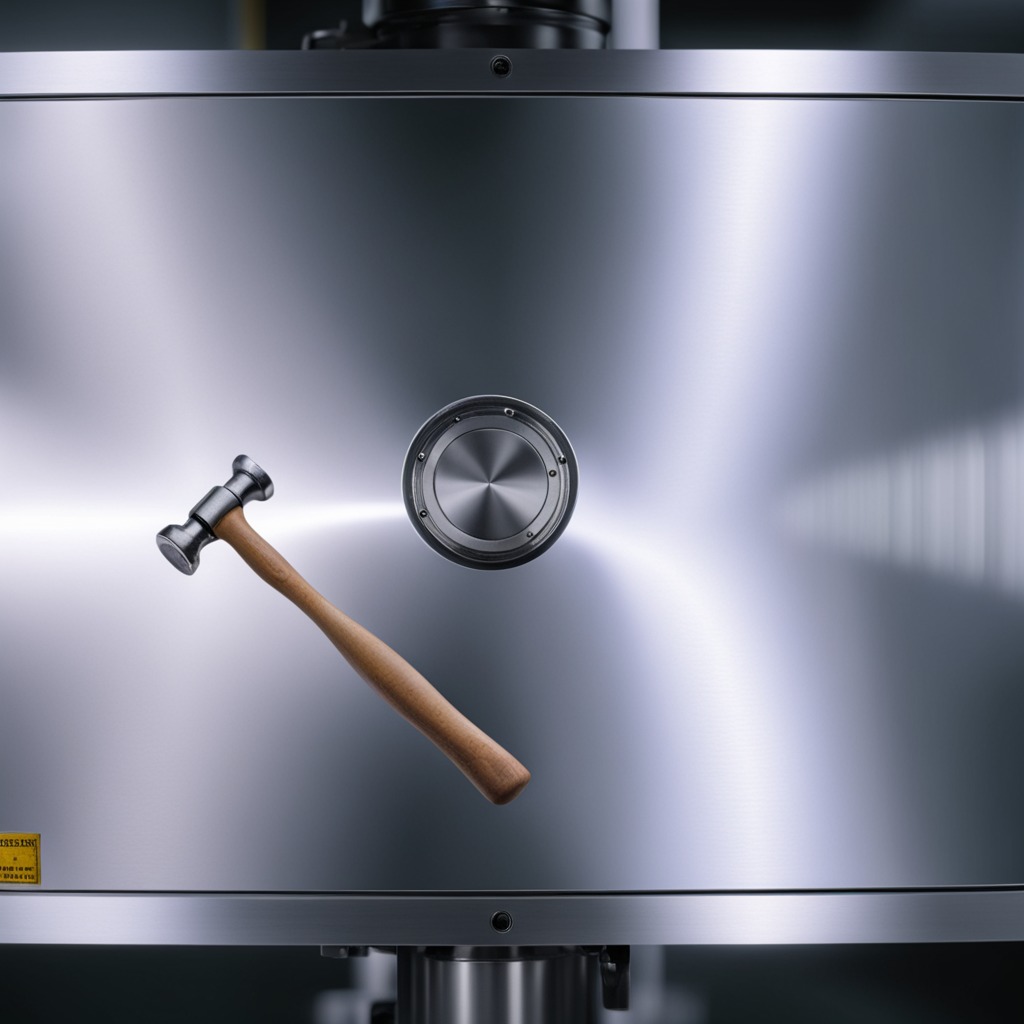
A hammer is lying on the metal table in a machine shop under fluorescent lights.